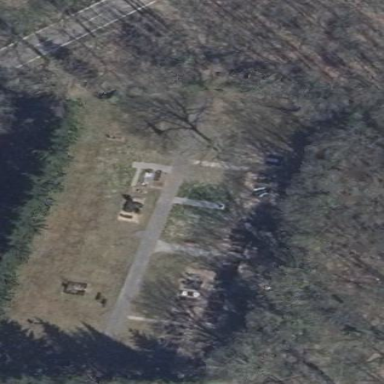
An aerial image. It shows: Cemetery.